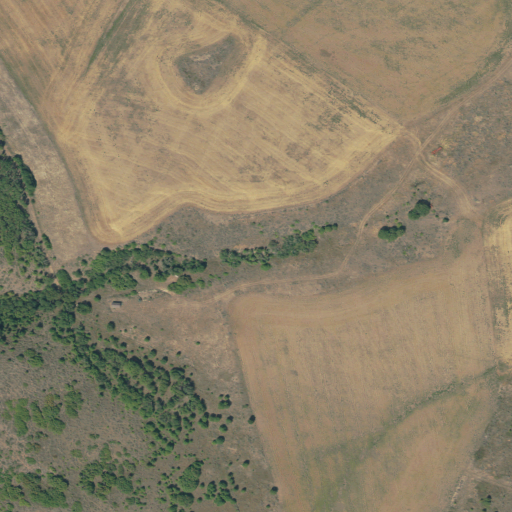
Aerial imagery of valley in Utah named Sam Stuart Canyon containing cultivated crops and shrub